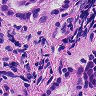
Metastatic tissue present: yes